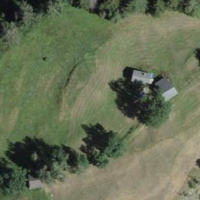
EUNIS habitat code: 24
Species observed at this site:
Boloria dia
Echium vulgare
Phyteuma orbiculare